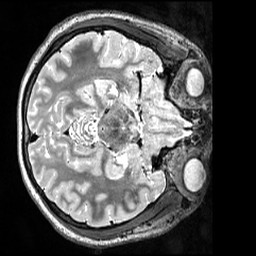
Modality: T2w
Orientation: axial
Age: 21
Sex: female
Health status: healthy
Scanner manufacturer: siemens
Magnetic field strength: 3 T
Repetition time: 3.2 s
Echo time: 0.563 s